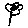
Label: flower